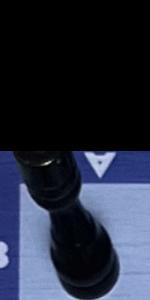
Label: Rook_Black